Interaction volume radius: 10 \u00c5
Interaction volume height: 25 \u00c5
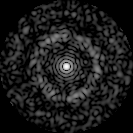
Disorder parameter: 0.8414